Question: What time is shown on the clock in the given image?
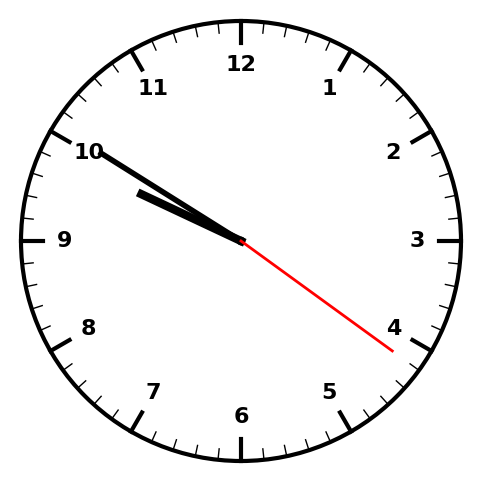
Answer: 09:50:21